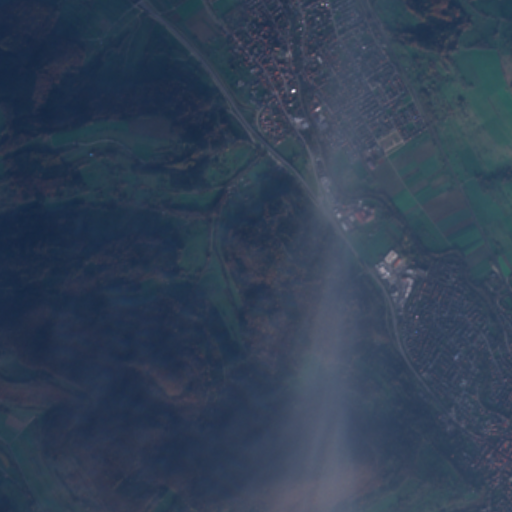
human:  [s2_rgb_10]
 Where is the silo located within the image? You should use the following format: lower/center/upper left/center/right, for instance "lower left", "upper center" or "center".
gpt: The silo is located in the upper center of the image.
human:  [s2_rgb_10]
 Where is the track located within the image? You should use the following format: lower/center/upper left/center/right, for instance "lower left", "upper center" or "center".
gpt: The track is located in the upper right of the image.
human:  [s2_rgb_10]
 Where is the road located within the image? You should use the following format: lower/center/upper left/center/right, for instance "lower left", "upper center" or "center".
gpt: There is no road in the image.